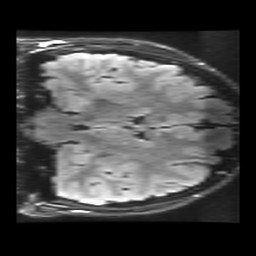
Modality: FLAIR
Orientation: coronal
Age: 19
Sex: male
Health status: healthy
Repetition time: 12 s
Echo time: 0.09782 s